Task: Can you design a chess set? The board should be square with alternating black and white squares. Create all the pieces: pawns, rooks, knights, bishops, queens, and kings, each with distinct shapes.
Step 4155:
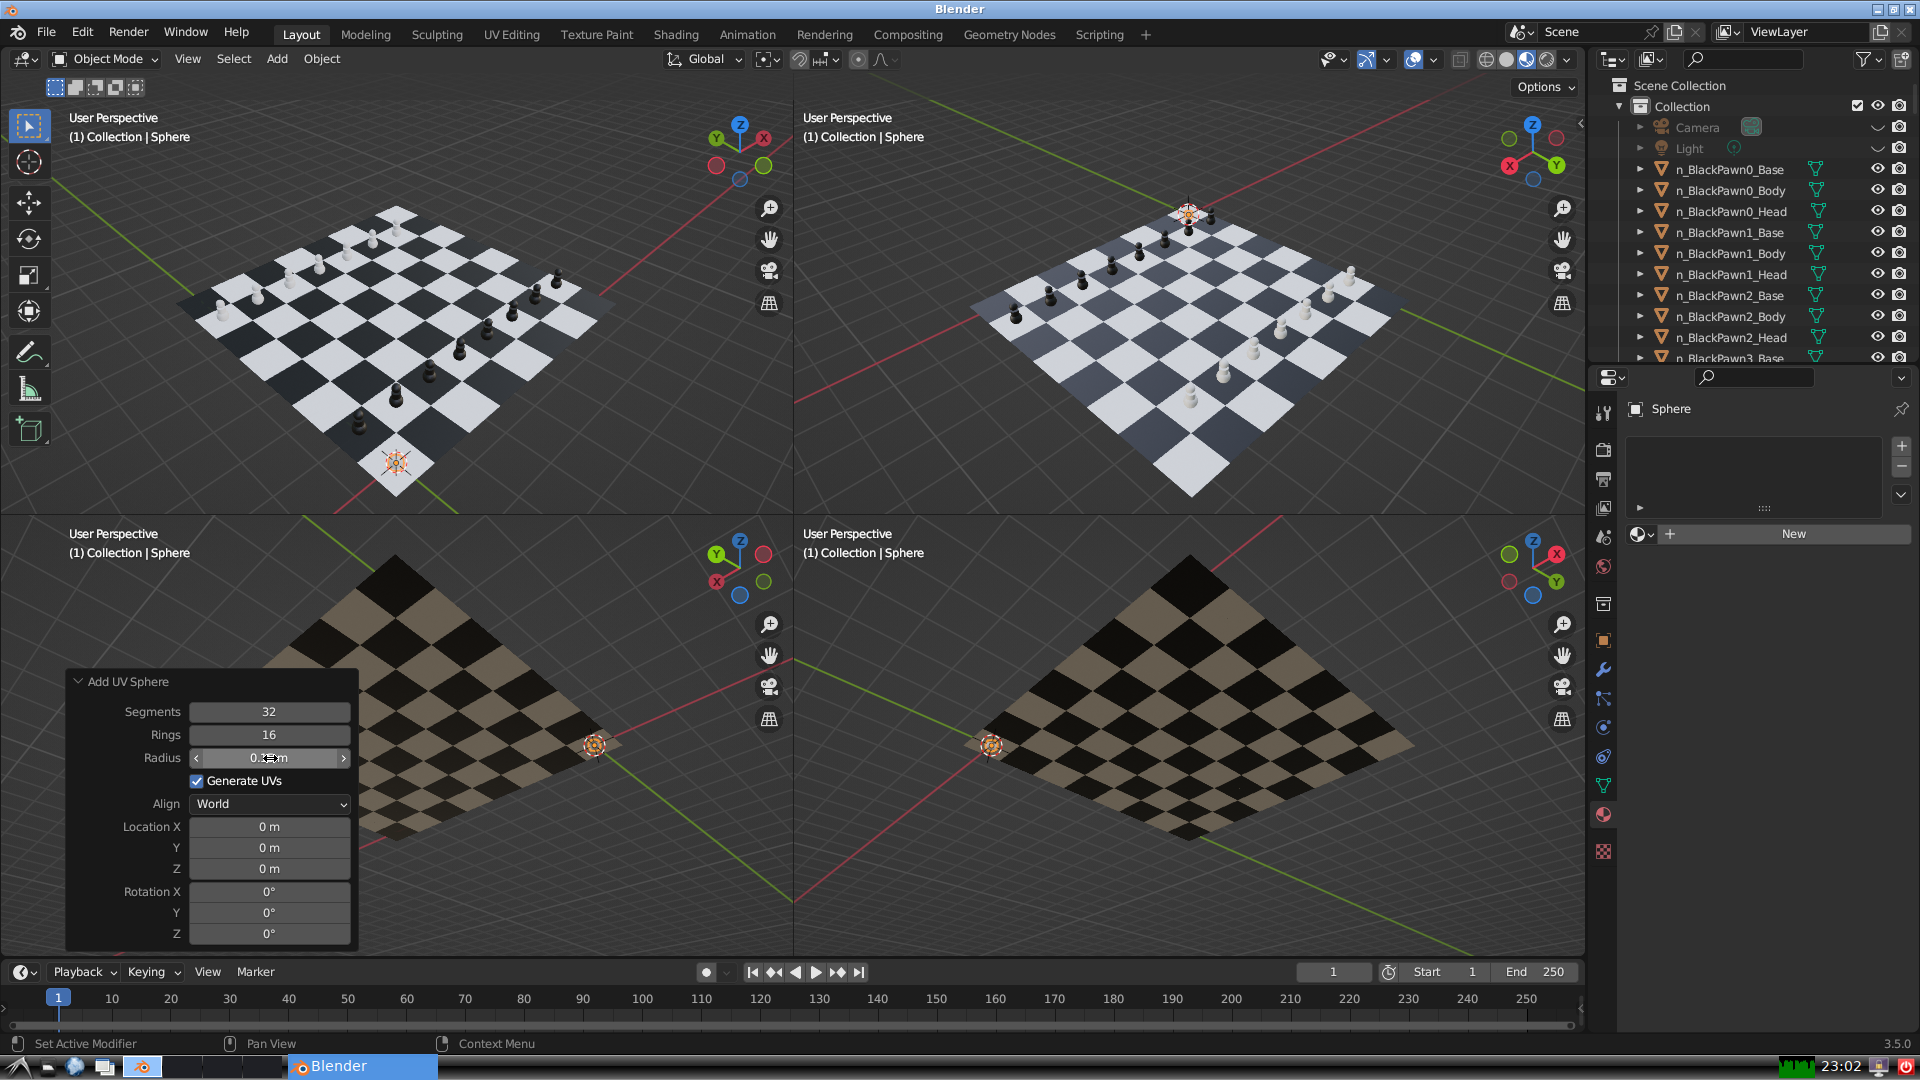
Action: {"mouse_move": [960, 540]}